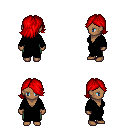
a pixel art fantasy rpg character, female body template, human, dark skin, black robe, teal pants, red swoop hairstyle, four views (front, back, left, right), 2x2 character sprite sheet, small pixel art, hard edges, no anti-aliasing